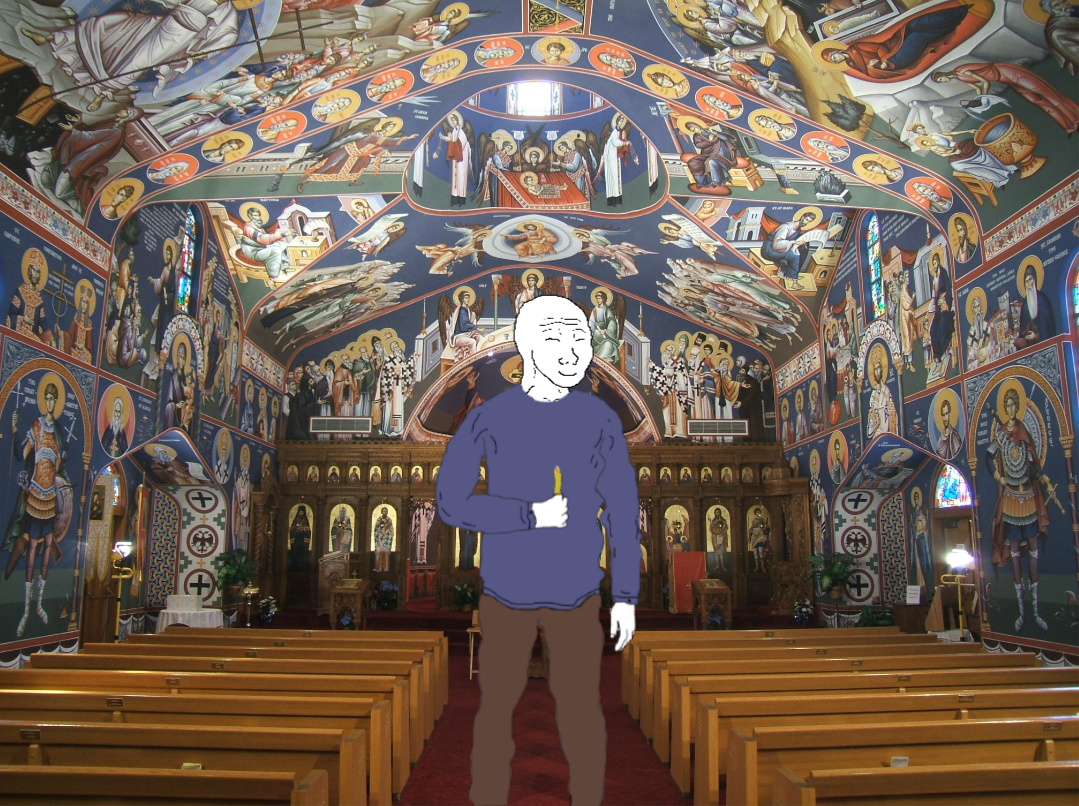
Label: 5_Wojak_with_Background